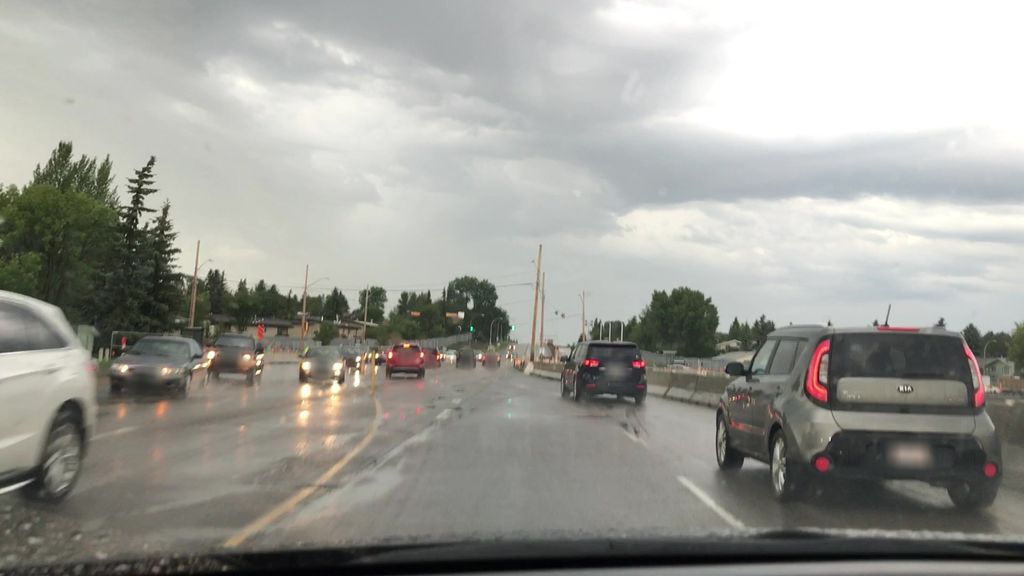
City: edmonton